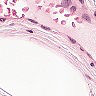
Metastatic tissue present: no